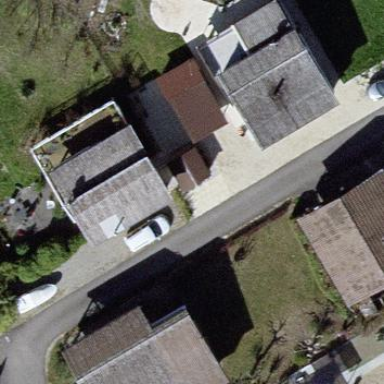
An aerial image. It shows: Bungalow.